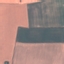
Land use / land cover class: AnnualCrop